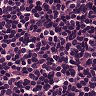
Metastatic tissue present: no